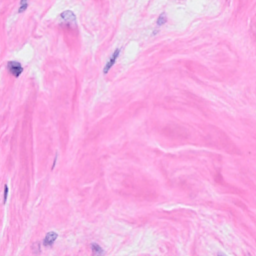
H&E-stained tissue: Breast